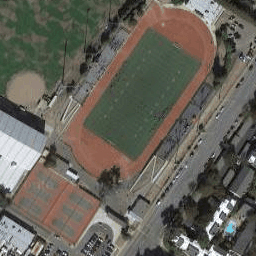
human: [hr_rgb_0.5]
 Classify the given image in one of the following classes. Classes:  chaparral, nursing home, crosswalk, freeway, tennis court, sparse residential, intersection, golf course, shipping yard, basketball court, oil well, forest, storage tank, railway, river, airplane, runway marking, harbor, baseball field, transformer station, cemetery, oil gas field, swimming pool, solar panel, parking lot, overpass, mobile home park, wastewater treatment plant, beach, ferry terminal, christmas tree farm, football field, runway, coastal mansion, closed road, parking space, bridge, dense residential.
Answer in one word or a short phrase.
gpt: football field